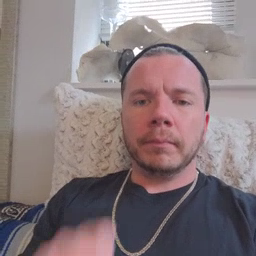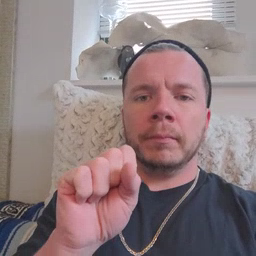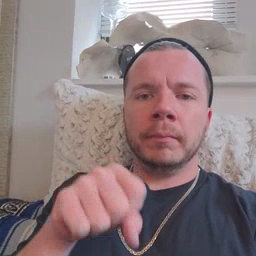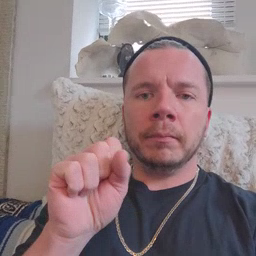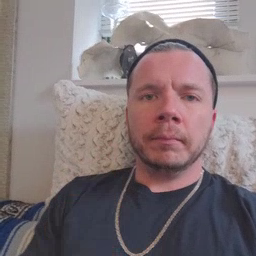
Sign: yes